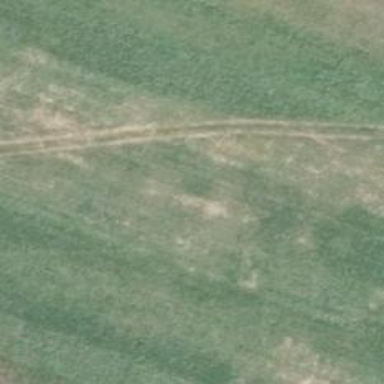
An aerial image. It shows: Grassy track with grade 5 track type.